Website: macys
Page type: delivery-shipping
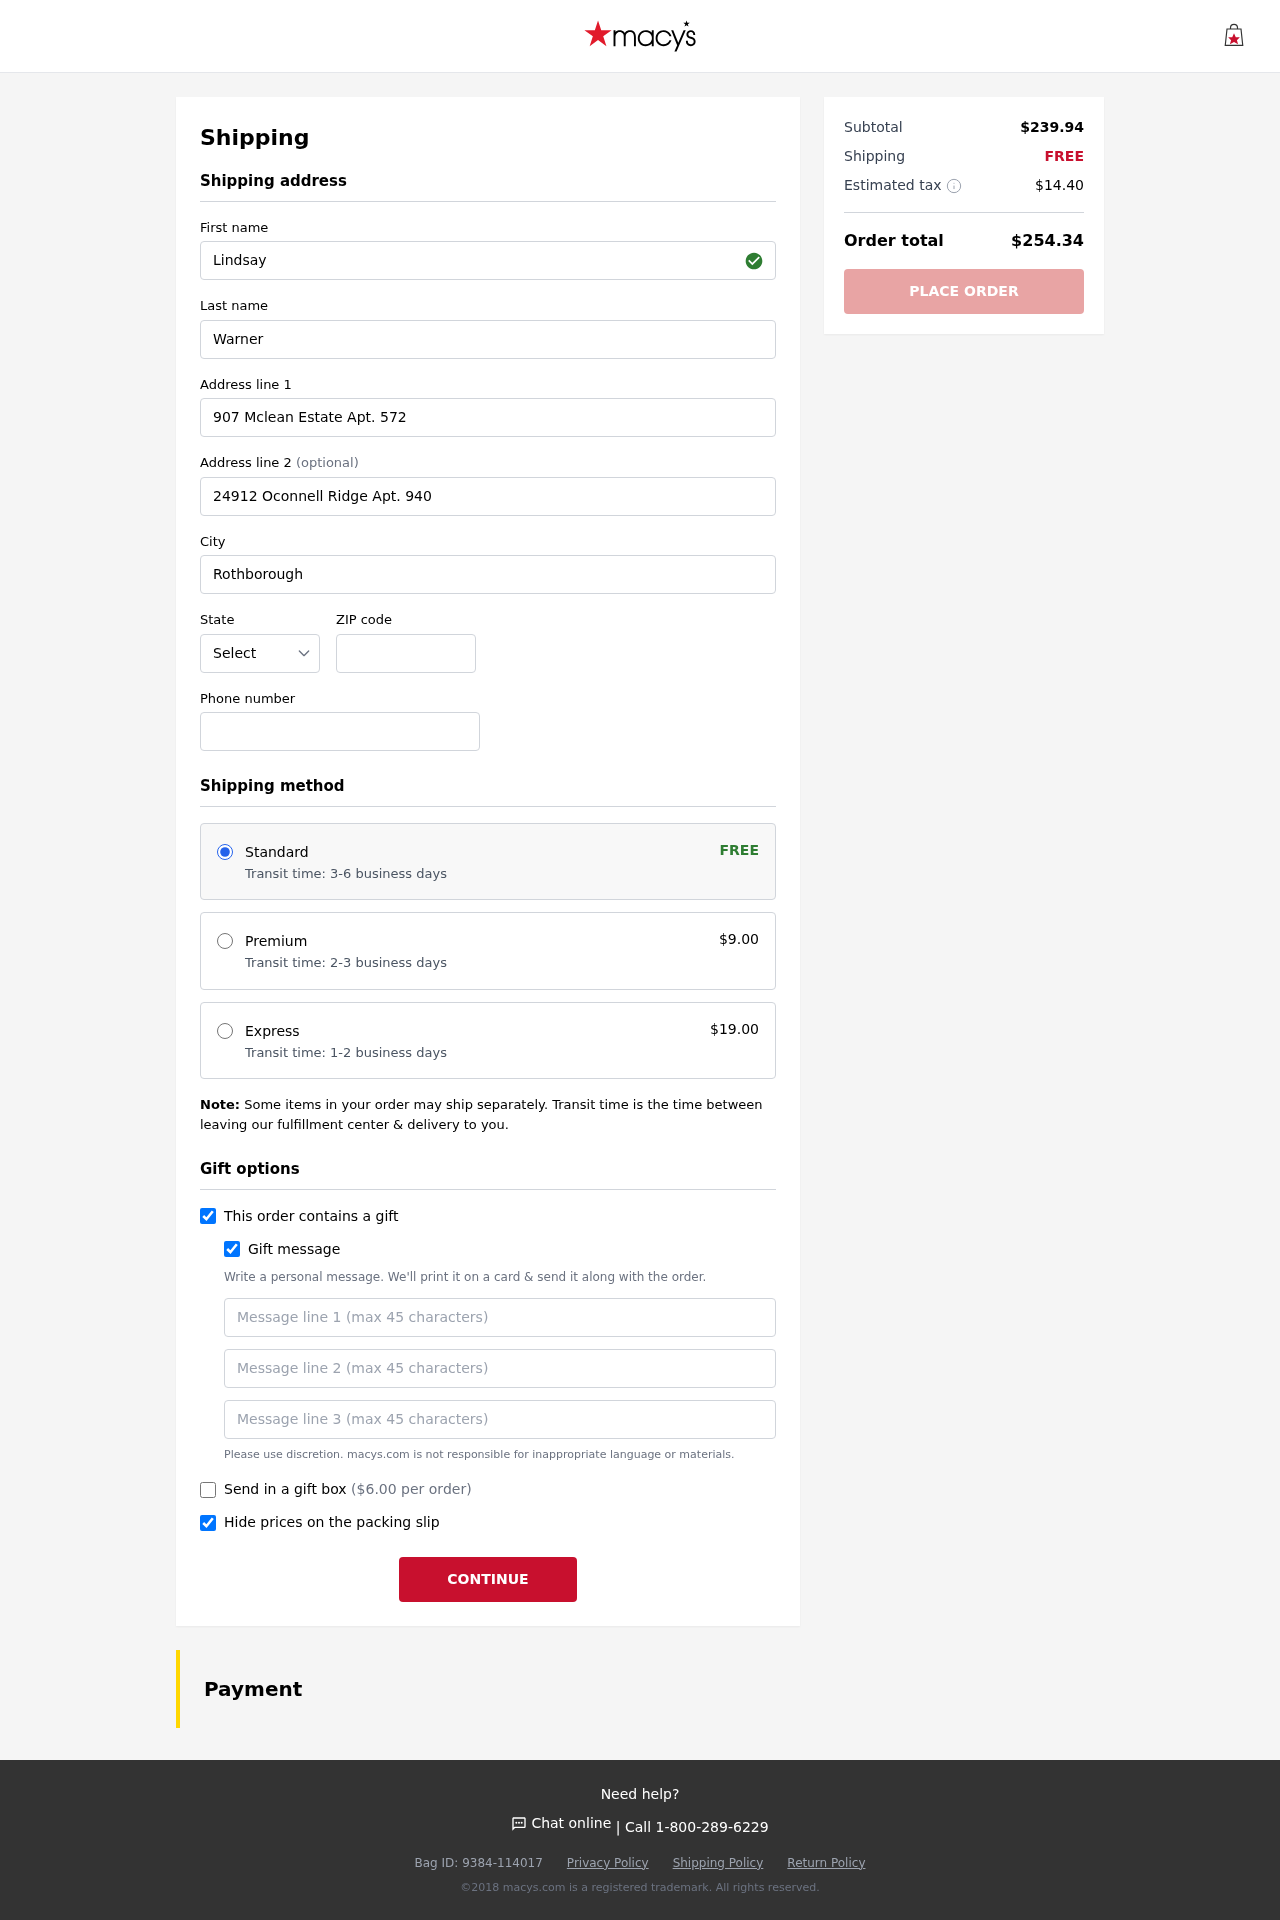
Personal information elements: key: PII_STATE_ABBR
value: AK
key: PII_FIRSTNAME
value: Lindsay
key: PII_LASTNAME
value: Warner
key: PII_STREET
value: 907 Mclean Estate Apt. 572
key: PII_STREET2
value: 24912 Oconnell Ridge Apt. 940
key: PII_CITY
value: Rothborough
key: PII_POSTCODE
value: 95513
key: PII_PHONE
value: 4532618390
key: PII_GIFT_MESSAGE
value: Happy Birthday, Antonio! I saw this beautiful bracelet and immediately thought of you—it’s perfect for adding a little shine to your style. Can’t wait to celebrate you today!  Lindsay
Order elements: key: ORDER_SHIPPING_STANDARD
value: Transit time: 3-6 business days
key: ORDER_SHIPPING_COST
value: FREE
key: ORDER_SHIPPING_PREMIUM
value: Transit time: 2-3 business days
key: ORDER_SHIPPING_PREMIUM_PRICE
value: $9.00
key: ORDER_SHIPPING_EXPRESS
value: Transit time: 1-2 business days
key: ORDER_SHIPPING_EXPRESS_PRICE
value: $19.00
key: ORDER_GIFT_BOX_PRICE
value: ($6.00 per order)
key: ORDER_SUBTOTAL
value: $239.94
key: ORDER_SHIPPING_COST2
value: FREE
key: ORDER_TAX
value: $14.40
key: ORDER_TOTAL
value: $254.34